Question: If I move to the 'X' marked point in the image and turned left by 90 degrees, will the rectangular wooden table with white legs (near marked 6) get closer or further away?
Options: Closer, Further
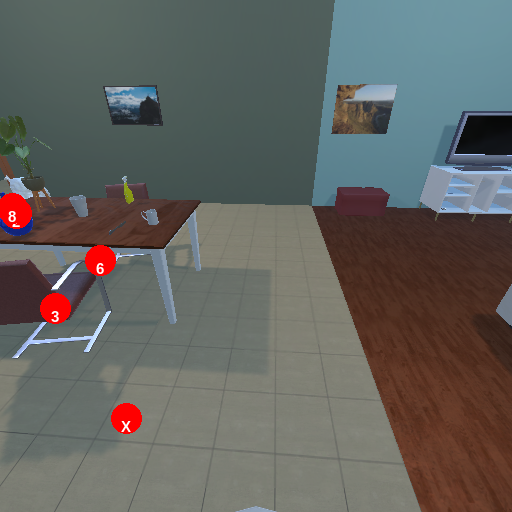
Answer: Closer